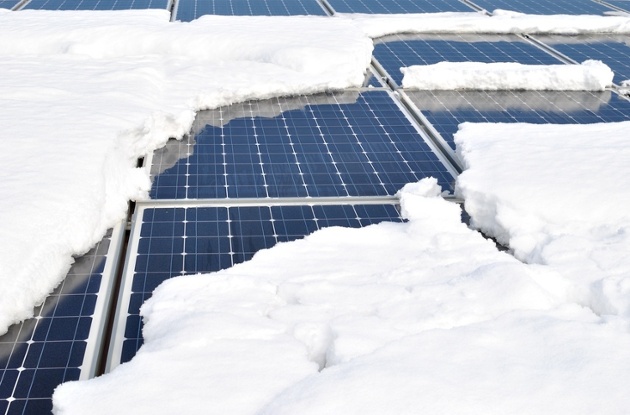
Label: Snow-Covered